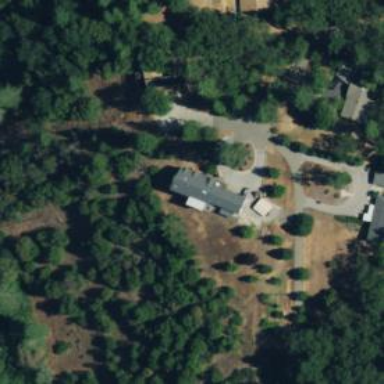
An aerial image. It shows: Simple house.